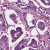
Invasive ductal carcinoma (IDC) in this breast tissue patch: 1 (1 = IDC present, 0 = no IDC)